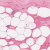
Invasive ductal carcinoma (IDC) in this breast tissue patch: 0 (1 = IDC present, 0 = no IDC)